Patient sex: F
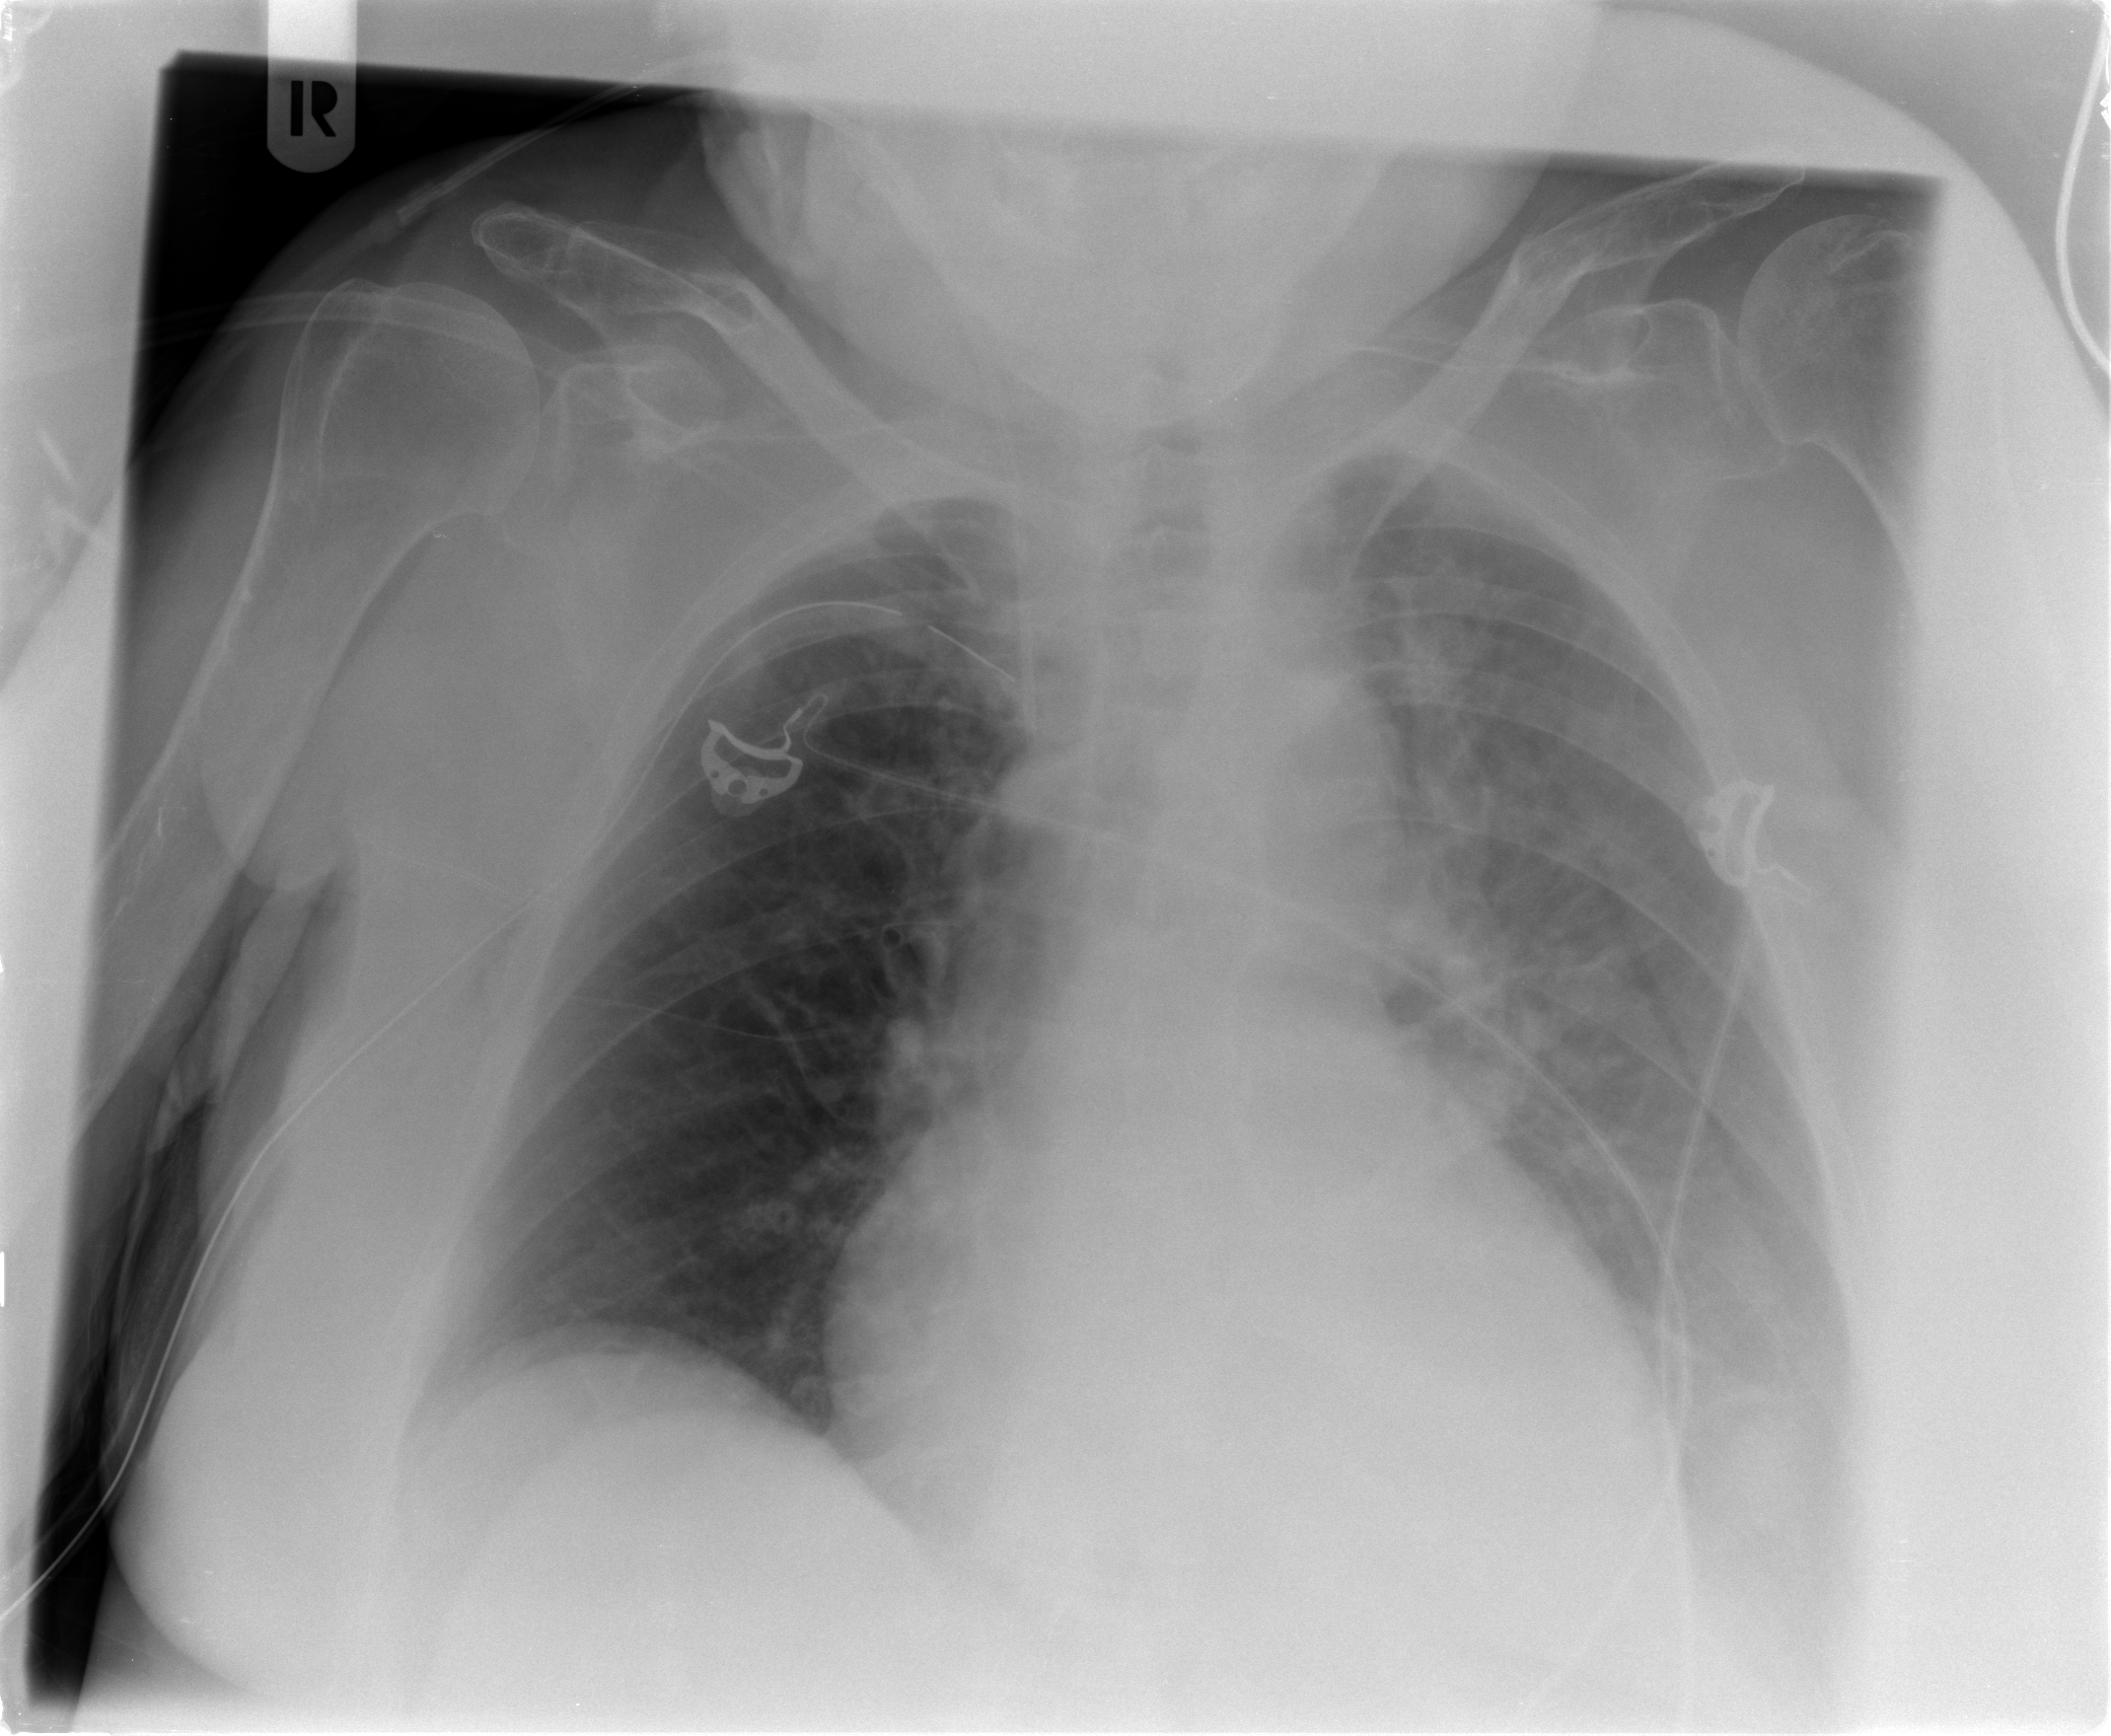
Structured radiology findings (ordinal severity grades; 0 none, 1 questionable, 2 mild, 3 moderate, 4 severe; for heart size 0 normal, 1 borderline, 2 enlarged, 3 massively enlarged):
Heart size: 1
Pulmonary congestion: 0
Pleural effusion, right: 0
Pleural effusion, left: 2
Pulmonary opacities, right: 0
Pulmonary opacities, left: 0
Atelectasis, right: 2
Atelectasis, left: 2